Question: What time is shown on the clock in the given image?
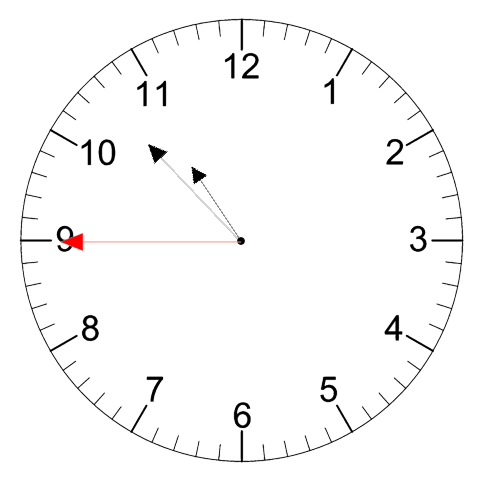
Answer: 10:52:45